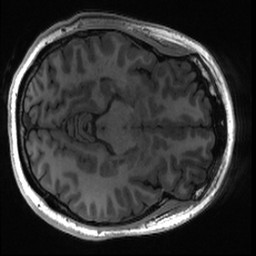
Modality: T1w
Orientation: axial
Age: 22
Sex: female